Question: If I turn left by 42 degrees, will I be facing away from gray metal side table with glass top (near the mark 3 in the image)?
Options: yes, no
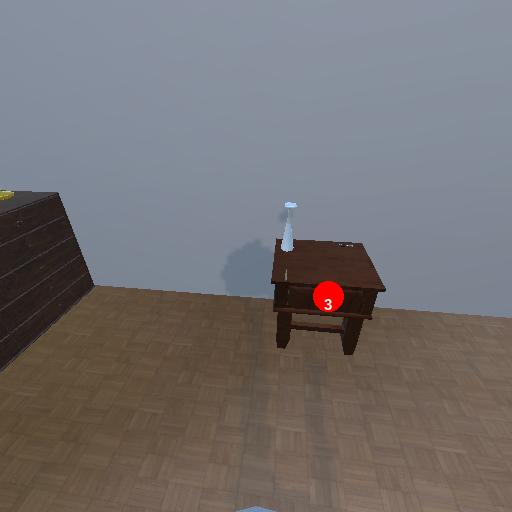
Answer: yes